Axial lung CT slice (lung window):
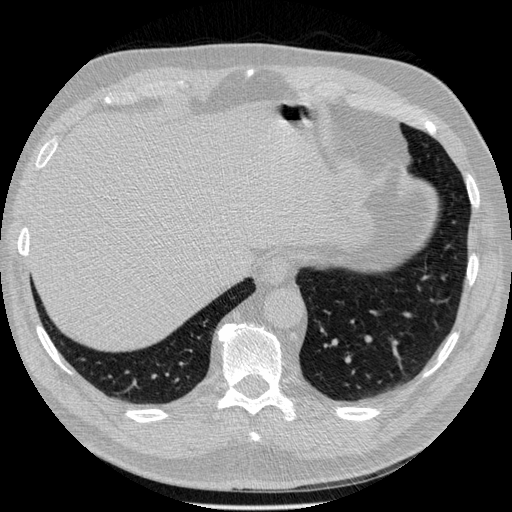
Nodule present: no